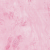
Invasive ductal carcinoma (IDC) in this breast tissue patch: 0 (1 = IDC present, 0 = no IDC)